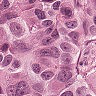
Metastatic tissue present: yes